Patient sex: M
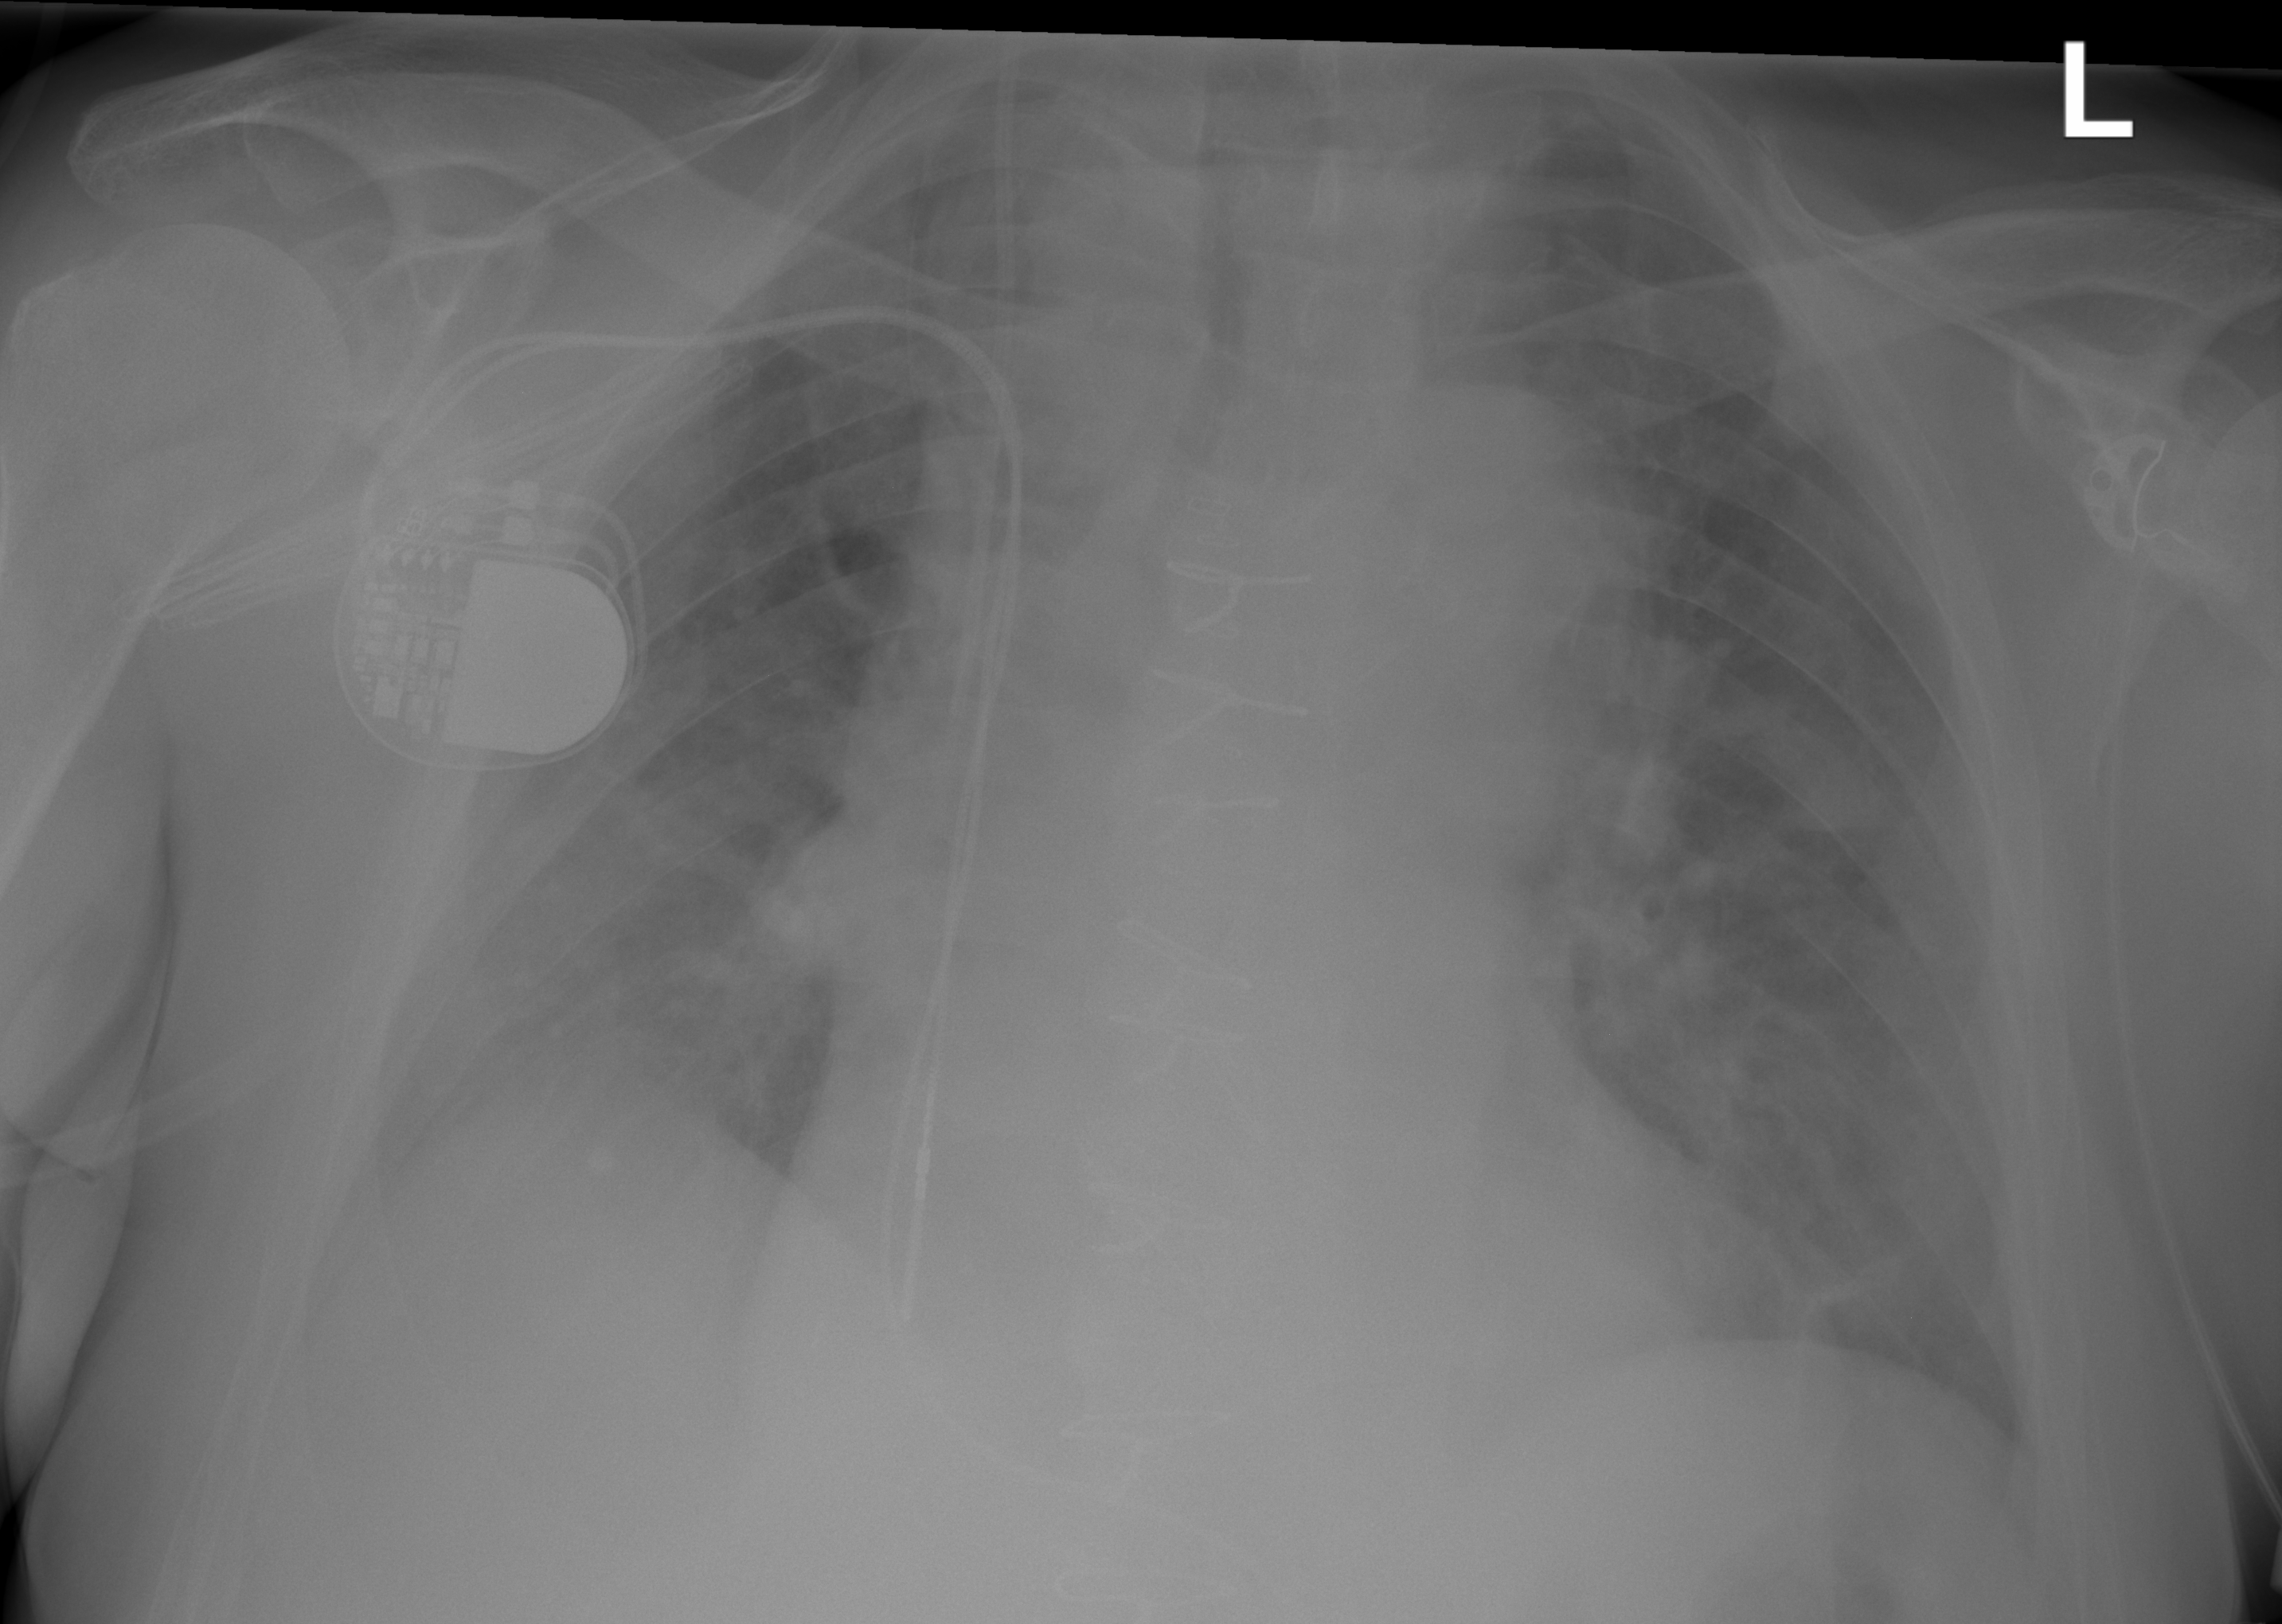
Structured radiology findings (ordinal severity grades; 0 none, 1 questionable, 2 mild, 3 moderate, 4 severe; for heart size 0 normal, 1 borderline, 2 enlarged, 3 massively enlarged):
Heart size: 2
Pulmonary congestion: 2
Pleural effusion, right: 2
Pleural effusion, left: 0
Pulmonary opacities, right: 0
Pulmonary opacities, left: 0
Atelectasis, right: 2
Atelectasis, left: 2